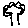
Label: tree